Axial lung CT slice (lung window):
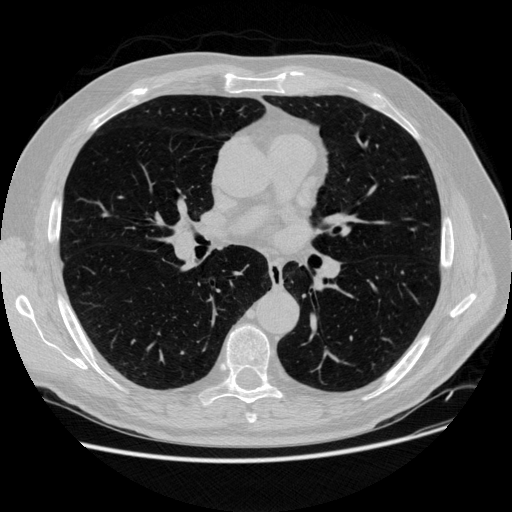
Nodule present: no